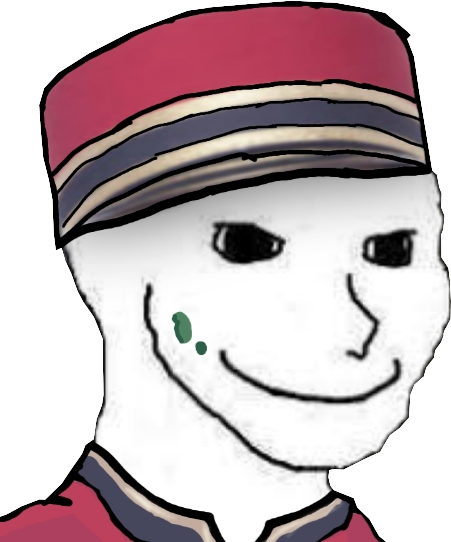
Label: 5_Oomer